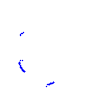
Particle: pion